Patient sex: F
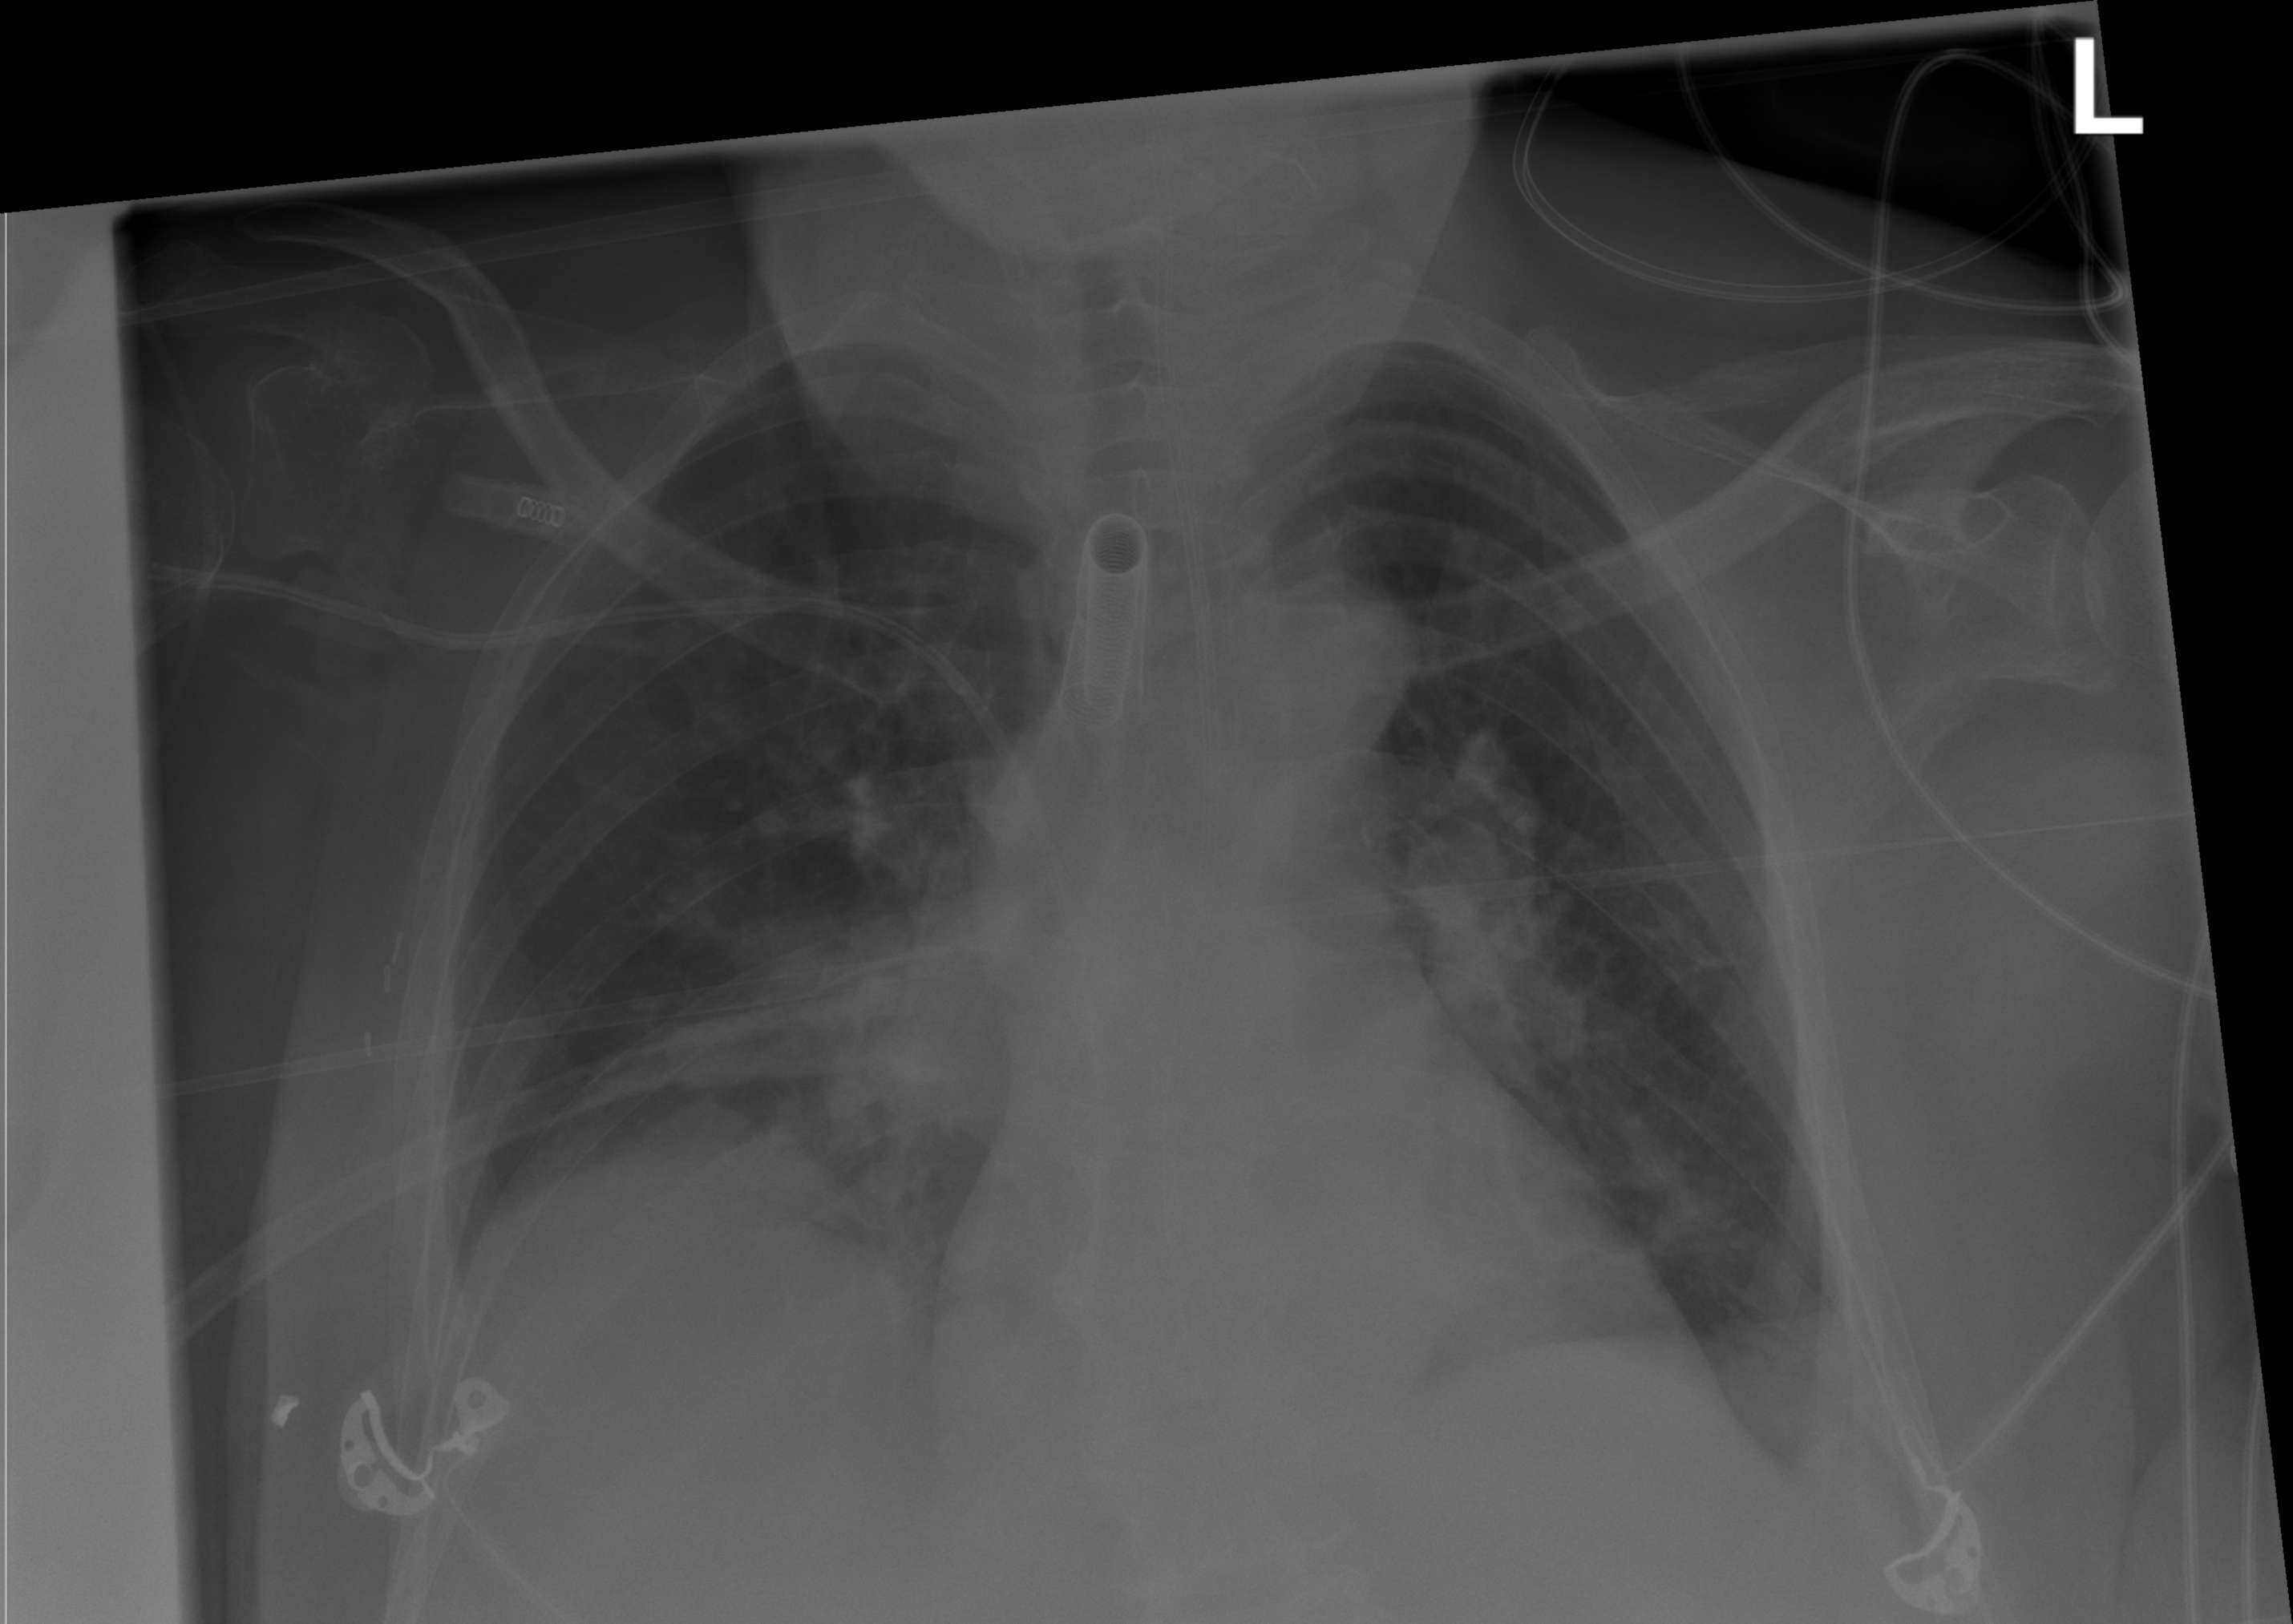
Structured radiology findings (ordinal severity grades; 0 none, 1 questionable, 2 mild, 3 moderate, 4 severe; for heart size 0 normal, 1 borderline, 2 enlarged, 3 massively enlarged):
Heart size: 0
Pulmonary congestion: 0
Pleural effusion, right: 0
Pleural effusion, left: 0
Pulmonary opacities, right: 2
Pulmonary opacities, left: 0
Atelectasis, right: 2
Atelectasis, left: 0